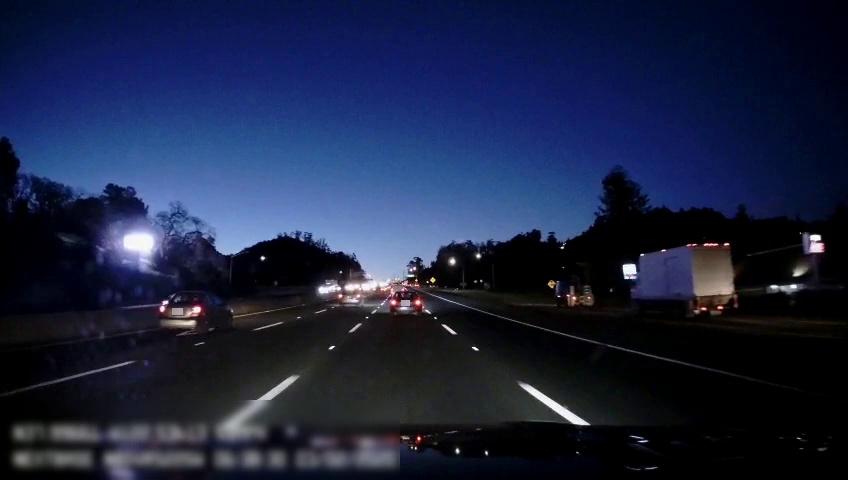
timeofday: Night
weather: Other
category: Drivable Space
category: Drivable Space
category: Vehicles | Truck
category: Vehicles | SUV
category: Vehicles | SUV
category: Vehicles | Car
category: Vehicles | Car
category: Vehicles | Truck
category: Vehicles | Truck
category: Vehicles | SUV
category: Vehicles | Car
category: Vehicles | Car
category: Vehicles | Car
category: Lanes | Alternate Lane
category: Lanes | Alternate Lane
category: Lanes | Current Lane
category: Lanes | Current Lane
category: Lanes | Alternate Lane
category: Lanes | Alternate Lane
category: Lanes | Alternate Lane
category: Traffic | Signs